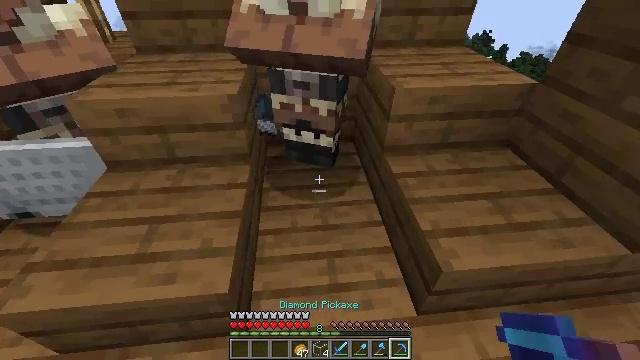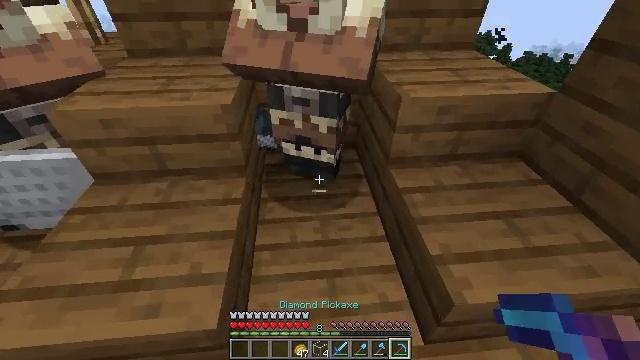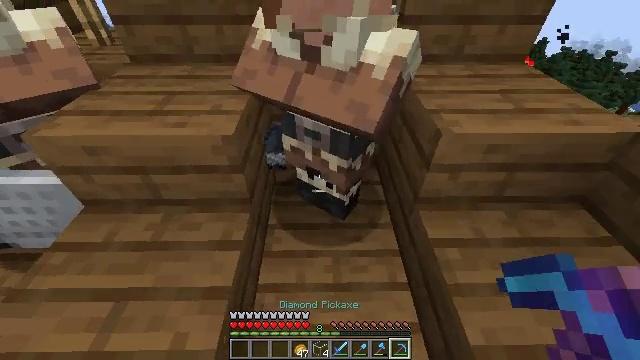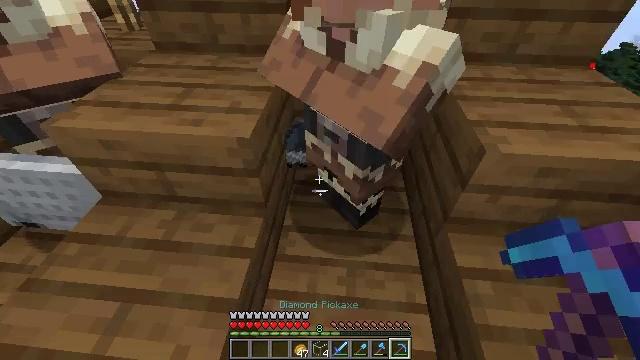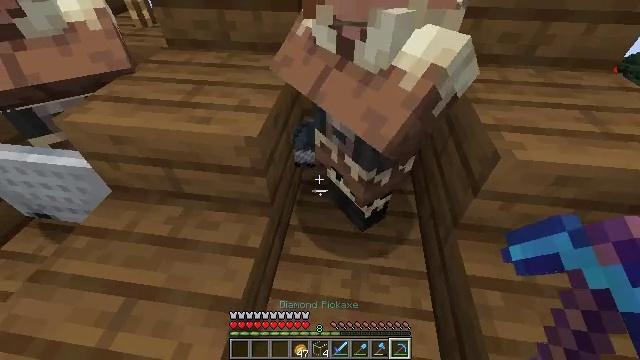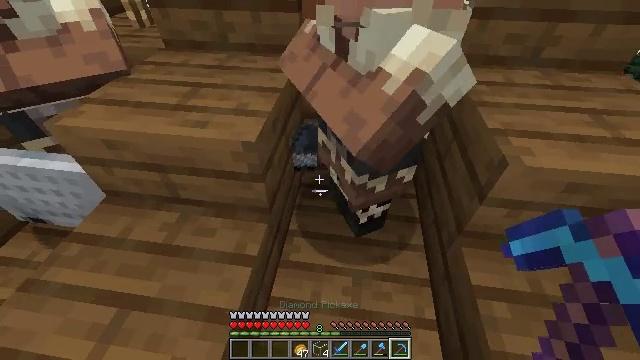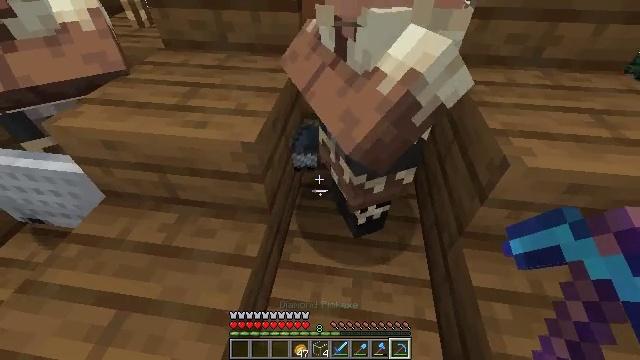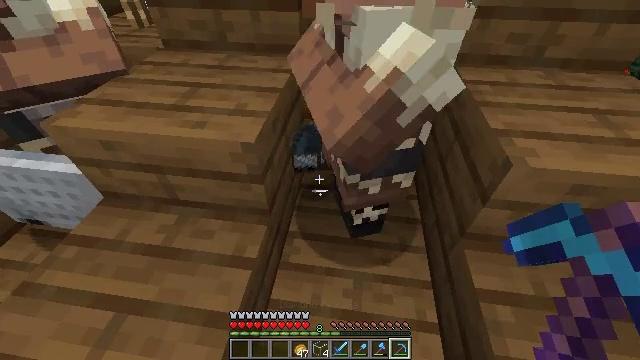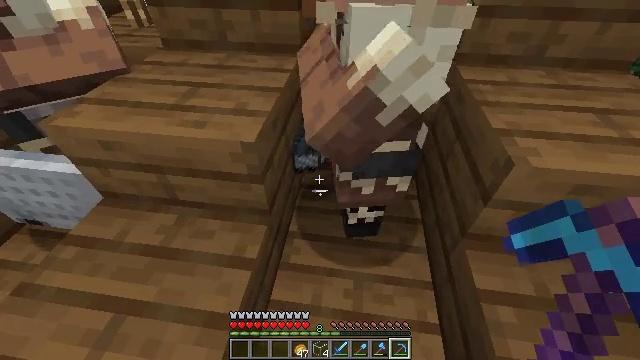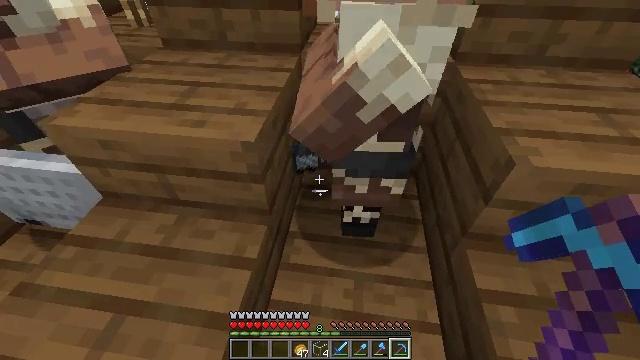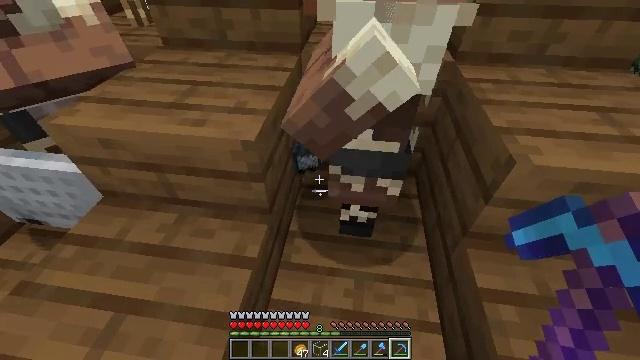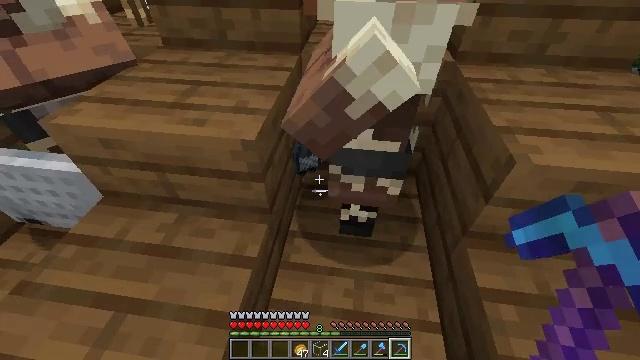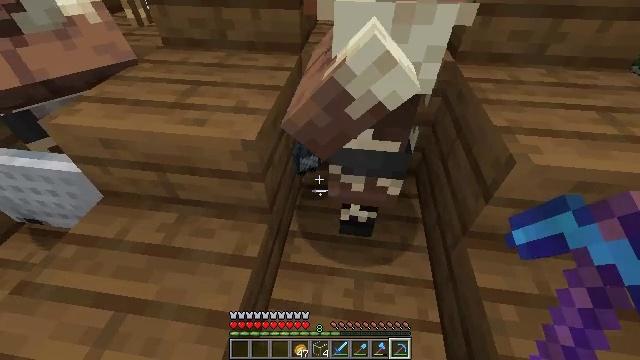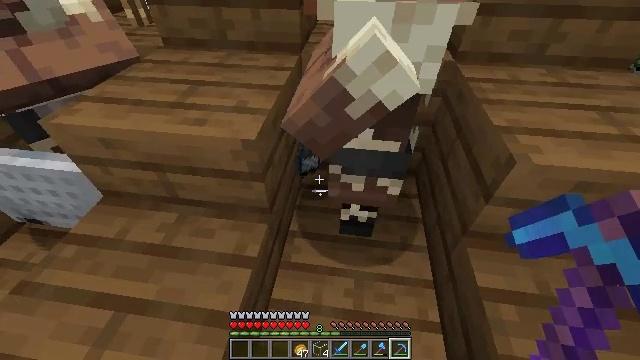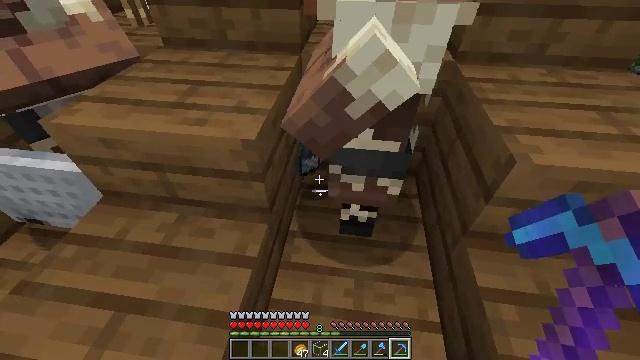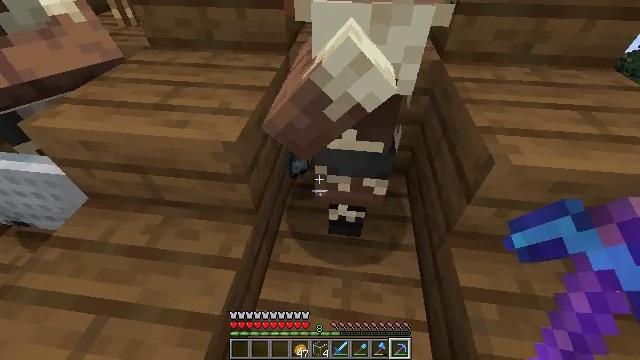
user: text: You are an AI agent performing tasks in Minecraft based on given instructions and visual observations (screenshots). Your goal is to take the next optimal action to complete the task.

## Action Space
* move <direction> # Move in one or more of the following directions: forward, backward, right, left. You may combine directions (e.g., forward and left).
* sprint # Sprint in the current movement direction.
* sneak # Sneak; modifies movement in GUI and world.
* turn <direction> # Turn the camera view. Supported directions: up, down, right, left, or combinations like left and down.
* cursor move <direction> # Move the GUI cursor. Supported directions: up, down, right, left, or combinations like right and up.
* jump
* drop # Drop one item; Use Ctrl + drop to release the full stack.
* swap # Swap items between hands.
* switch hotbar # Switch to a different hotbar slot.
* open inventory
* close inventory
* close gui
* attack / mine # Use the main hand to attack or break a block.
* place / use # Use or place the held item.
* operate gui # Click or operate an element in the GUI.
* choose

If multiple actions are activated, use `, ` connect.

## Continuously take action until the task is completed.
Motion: motion action
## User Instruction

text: Remove a spruce sign from the inventory.
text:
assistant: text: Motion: move forward
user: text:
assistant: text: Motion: move forward, turn left and down
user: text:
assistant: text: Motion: turn left and down
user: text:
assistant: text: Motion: turn left
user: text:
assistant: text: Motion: no_op
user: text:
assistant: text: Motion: no_op
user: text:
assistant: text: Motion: no_op
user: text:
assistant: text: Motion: no_op
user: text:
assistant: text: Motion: no_op
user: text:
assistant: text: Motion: no_op
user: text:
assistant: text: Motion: no_op
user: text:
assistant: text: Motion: no_op
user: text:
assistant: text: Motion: no_op
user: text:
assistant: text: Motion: no_op
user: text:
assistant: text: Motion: move right
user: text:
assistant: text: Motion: move right
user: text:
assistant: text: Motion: move right
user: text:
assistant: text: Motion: move forward and move right
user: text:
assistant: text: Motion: move forward, turn left
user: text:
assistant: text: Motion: move forward, turn left
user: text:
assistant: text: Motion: turn left
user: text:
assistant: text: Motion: turn left
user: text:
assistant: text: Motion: no_op
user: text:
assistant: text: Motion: no_op
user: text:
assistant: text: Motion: no_op
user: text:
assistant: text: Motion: no_op
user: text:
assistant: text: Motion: no_op
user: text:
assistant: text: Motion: no_op
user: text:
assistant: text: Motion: no_op
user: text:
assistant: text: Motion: no_op